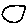
Label: circle